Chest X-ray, AP view. Patient: 40 years old, sex M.
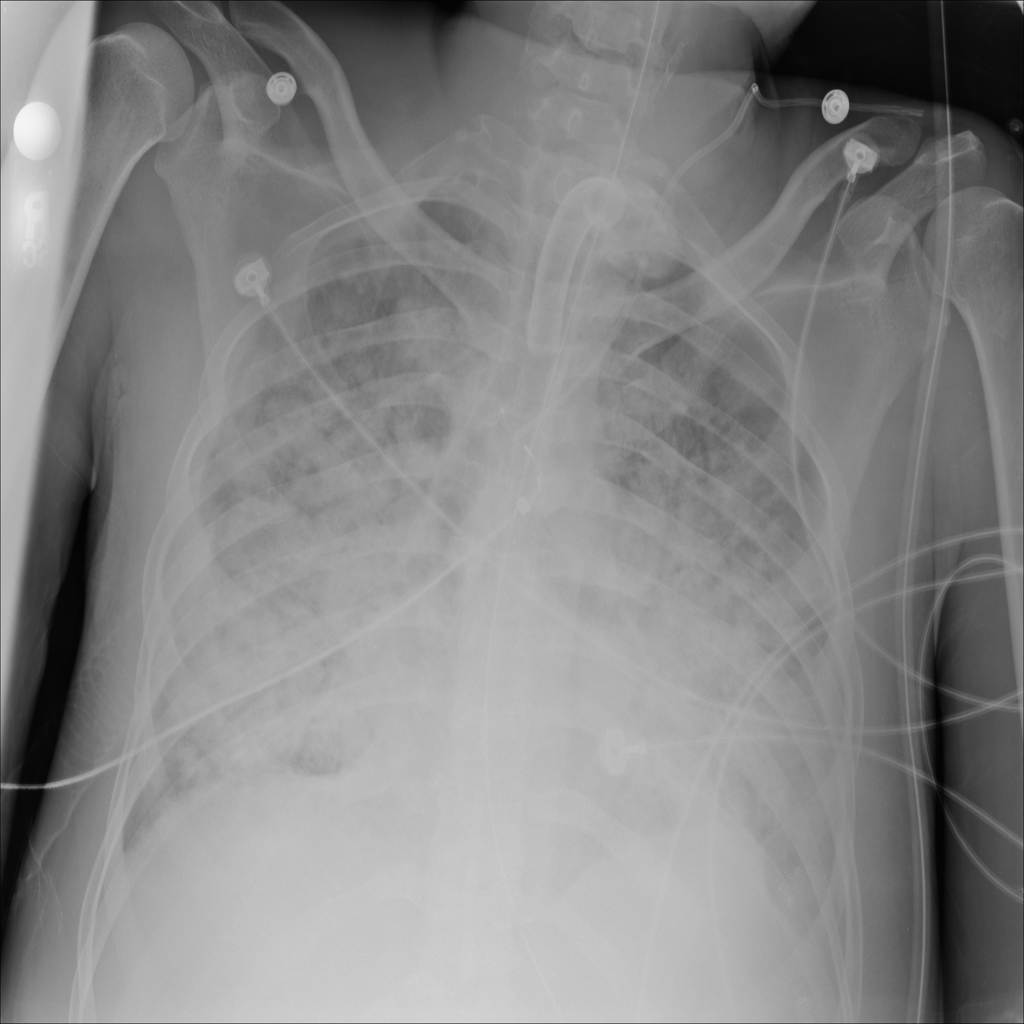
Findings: Infiltration, Nodule